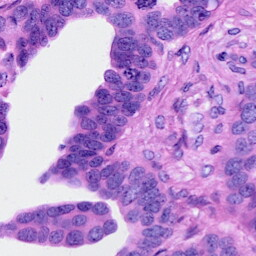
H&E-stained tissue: Ovarian